Question: I am trying to build Single Sign On functionality into my C++ Store app using Live SDK and Azure Mobile Services (similar to what is described for .NET apps <URL>.
I am using Azure Mobile C++ Library and the <URL>. Below is what my code looks like:
'''
void MapQuizVC12::StartPage::LoginIntoLive()
{
LiveClient->login(L"wl.basic wl.signin").then(<URL>
{
LiveClient->get(L"me").then(<URL>
{
auto token = json::value::object();
token[L"authenticationToken"] = json::value::string(LiveClient->authentication_token());
AzureMobileHelper::mapquizMobileService::GetClient()
.login(azure::mobile::authentication_provider::microsoft, token)
.then(<URL>
{
try
{
user.wait();
}
catch (std::exception e)
{
}
}, concurrency::task_continuation_context::use_current());
}, concurrency::task_continuation_context::use_current());
}, concurrency::task_continuation_context::use_current());
}
'''
The Live authentication seems to work fine but when I use the auth token to login to Zumo, I get the following exception in the catch block above:

After some playing around. I figured that the Live authToken being returned by the C# SDK is different from the one that is being returned by the C++ API. Azure Mobile service actually expects what is returned by the C# SDK. I have posted about this problem <URL>.
What am I doing wrong?
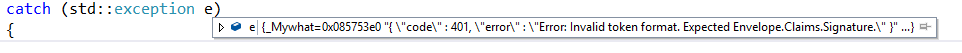
Answer: The problem turned out to be with the token that Live REST API was returning in C++. It seems the correct information was not being requested through the WinRT API used to authenticate with the Live Service. Fixing that fixes this issue.
The correct code snippet has been posted on <URL>.